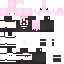
A female human skin with pale skin, wearing brown long hair dressed in a blue hoodie and black pants, featuring a closed mouth.